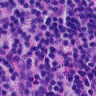
Metastatic tissue present: no